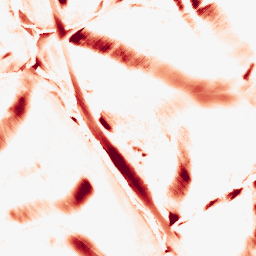
Category: morphological
Decomposition family: morphological_diamond
Decomposition parameters: operation: opening
radius: 20
Upsampling method: quintic
Upsampling parameters: scale: 4
Upsampling scale: 4